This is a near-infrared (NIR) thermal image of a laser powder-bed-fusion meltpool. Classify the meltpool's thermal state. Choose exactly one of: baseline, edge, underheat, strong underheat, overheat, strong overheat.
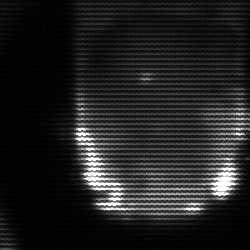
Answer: baseline